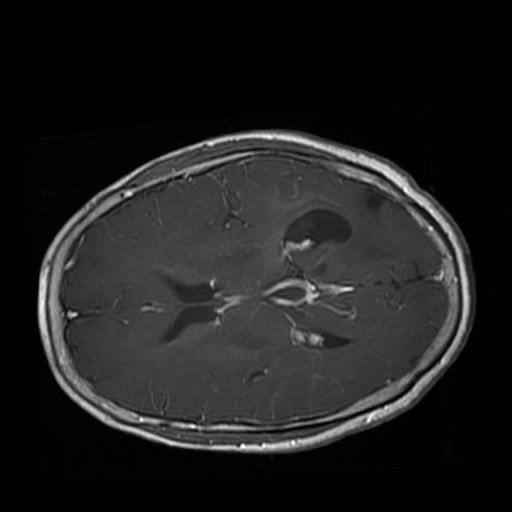
Label: brain_glioma